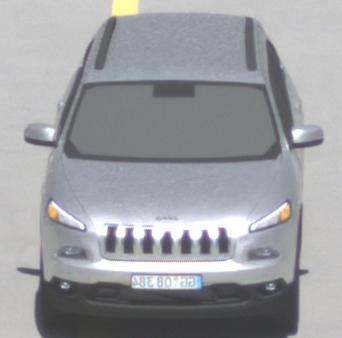
Make: Jeep
Model: Cherokee 3.2 V6 Pentastar
Detailed model: Cherokee (KL)
Model produced from: 2014/07
Model produced until: 2015/07
Doors: 5
Color: white
Road condition: dry road
Daytime: midday
Contrast: high contrast